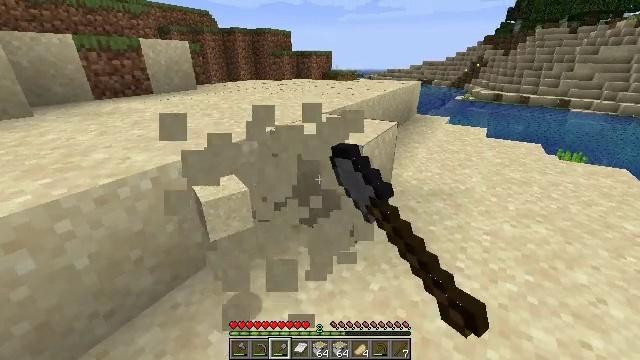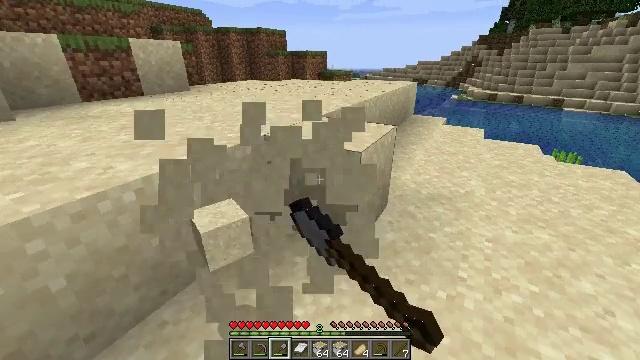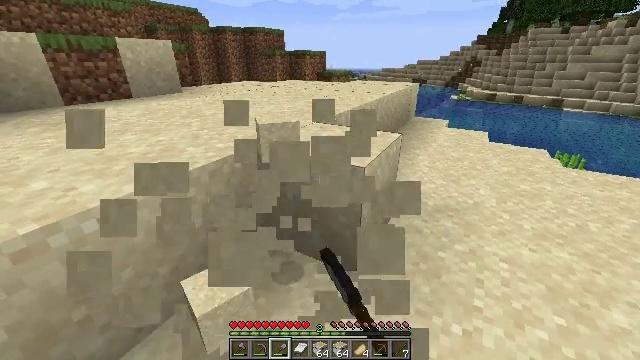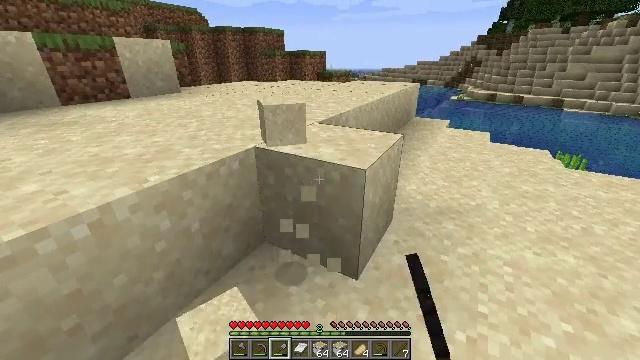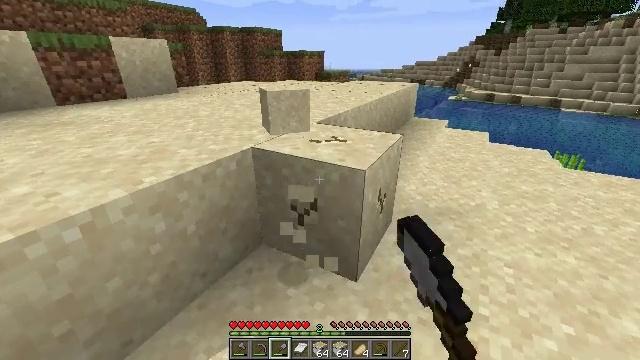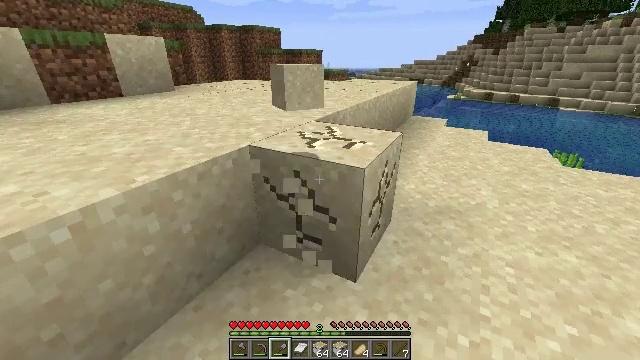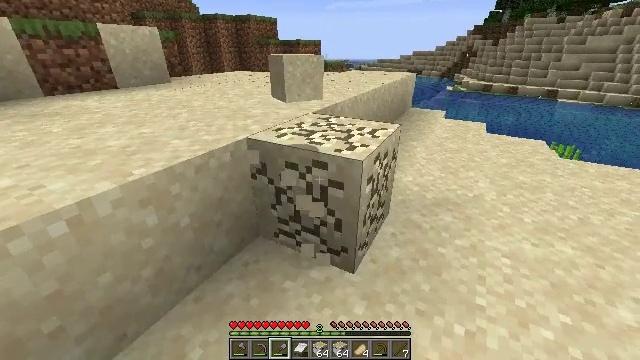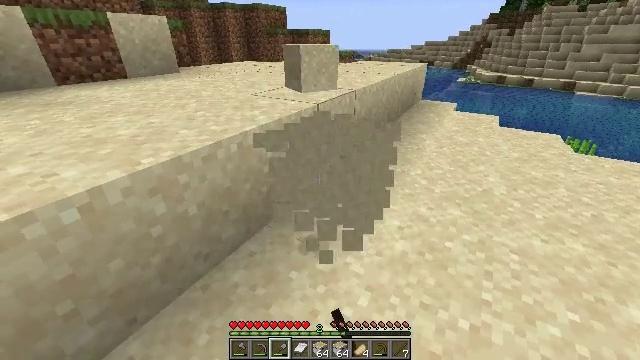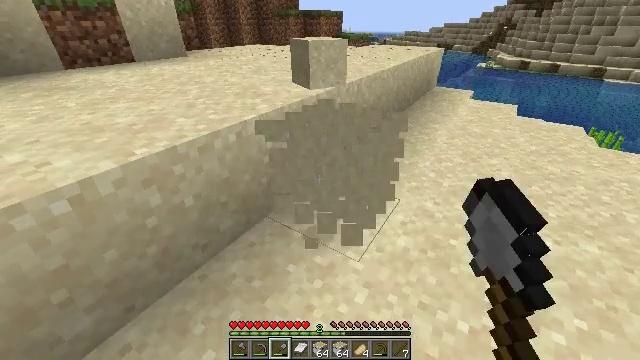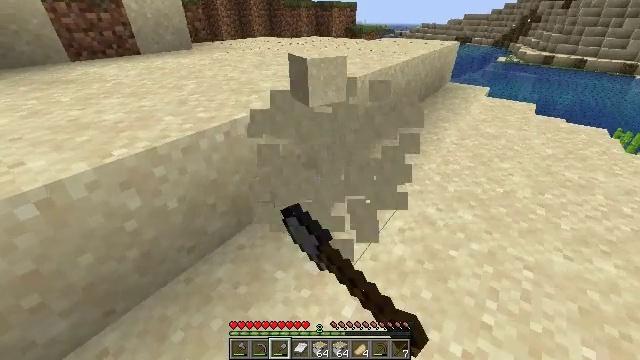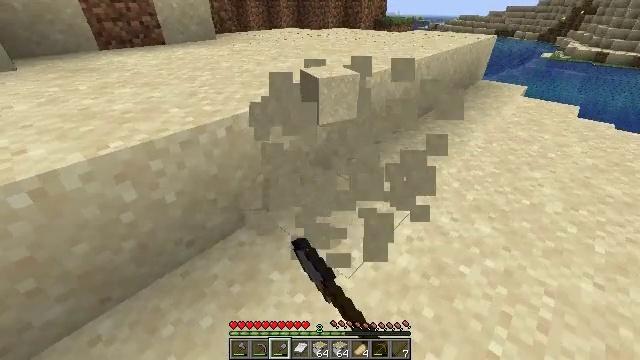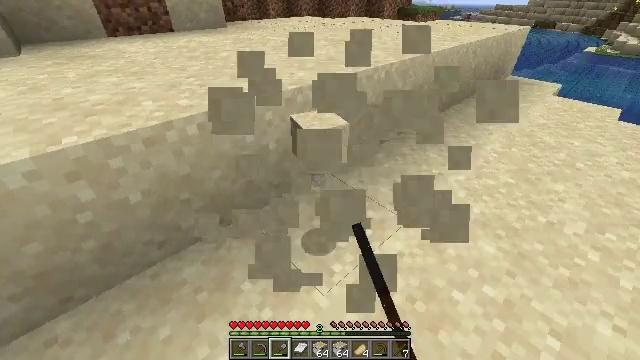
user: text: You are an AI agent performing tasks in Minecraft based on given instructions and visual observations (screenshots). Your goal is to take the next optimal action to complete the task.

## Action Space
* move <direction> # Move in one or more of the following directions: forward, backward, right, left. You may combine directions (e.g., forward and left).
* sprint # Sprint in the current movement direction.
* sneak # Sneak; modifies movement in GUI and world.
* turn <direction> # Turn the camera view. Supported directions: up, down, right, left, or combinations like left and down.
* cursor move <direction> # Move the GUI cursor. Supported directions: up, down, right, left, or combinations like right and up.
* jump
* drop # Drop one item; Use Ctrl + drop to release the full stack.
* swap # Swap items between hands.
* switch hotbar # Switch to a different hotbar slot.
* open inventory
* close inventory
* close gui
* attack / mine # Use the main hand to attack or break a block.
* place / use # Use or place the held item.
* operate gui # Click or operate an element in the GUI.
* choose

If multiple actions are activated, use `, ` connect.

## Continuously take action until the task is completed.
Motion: motion action
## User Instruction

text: Break the sand block.
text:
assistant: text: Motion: move forward, attack / mine
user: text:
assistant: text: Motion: attack / mine
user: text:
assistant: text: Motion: attack / mine
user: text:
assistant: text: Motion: attack / mine
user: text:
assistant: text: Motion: attack / mine
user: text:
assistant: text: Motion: turn down, attack / mine
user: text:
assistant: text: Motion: move forward and move right, turn left and down, attack / mine
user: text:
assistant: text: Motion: move forward and move right, turn left and down, attack / mine
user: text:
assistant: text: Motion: move forward and move right, turn left and down, attack / mine
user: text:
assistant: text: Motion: move forward and move right, turn left and down, attack / mine
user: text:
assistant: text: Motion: move forward and move right, turn left and down
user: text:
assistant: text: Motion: no_op